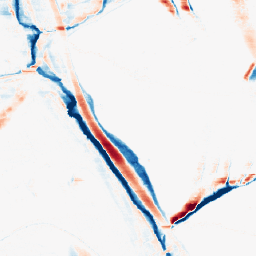
Category: morphological
Decomposition family: morphological_rect
Decomposition parameters: operation: average
width: 20
height: 3
Upsampling method: area
Upsampling parameters: scale: 2
Upsampling scale: 2